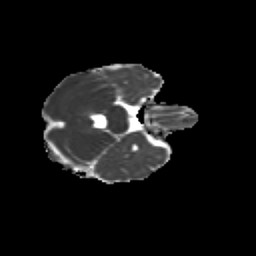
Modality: MD
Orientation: axial
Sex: female
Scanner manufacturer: siemens
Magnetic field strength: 3 T
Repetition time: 5 s
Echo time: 0.071 s